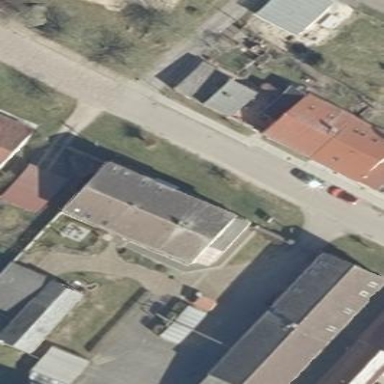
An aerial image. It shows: Simple and straightforward house.